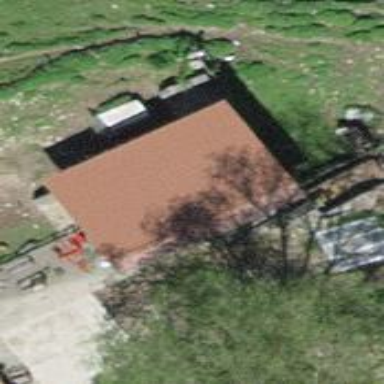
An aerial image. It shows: View of roof of building.